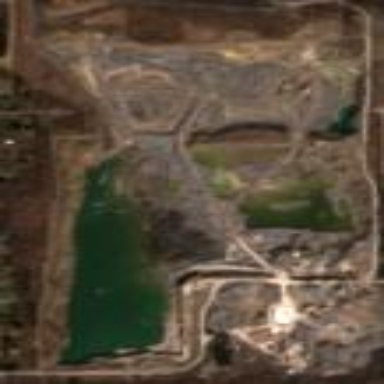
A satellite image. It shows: Quarry area.